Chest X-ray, PA view. Patient: 15 years old, sex F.
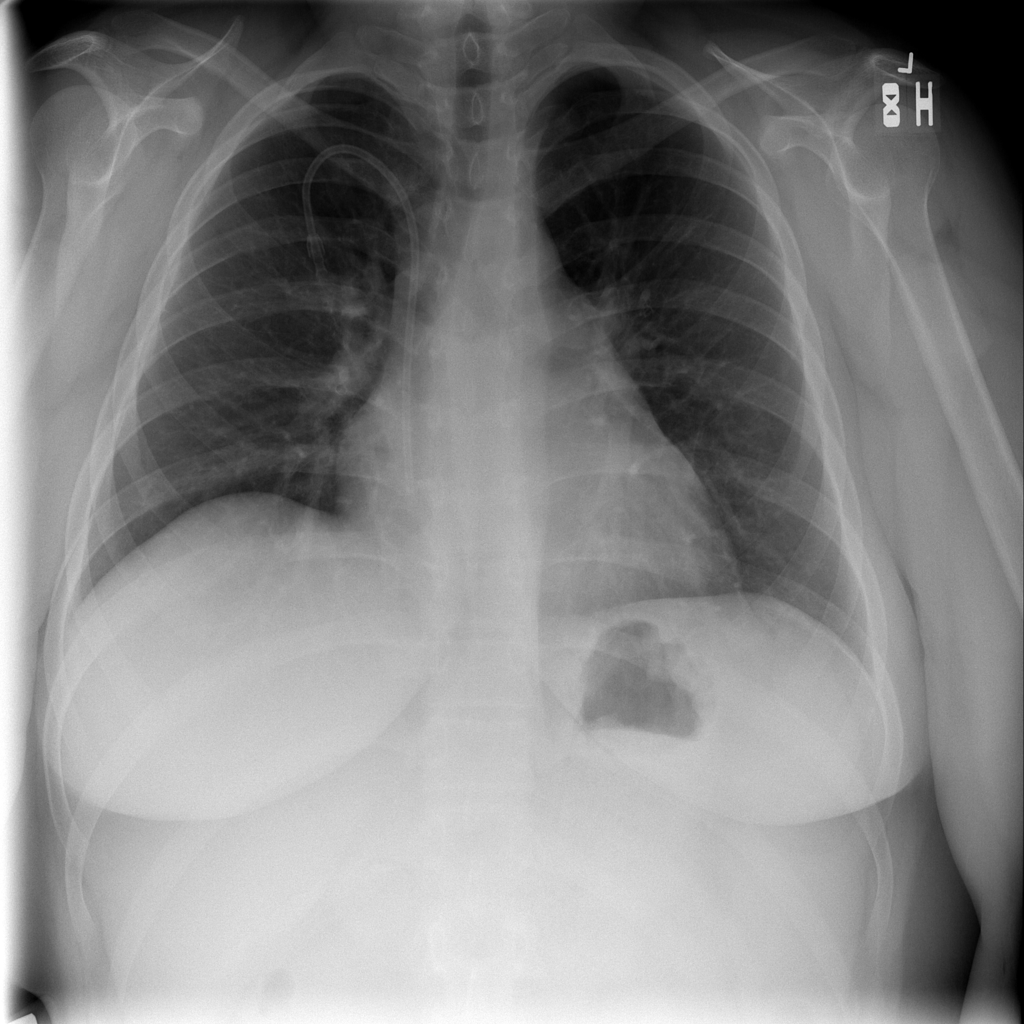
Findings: No Finding